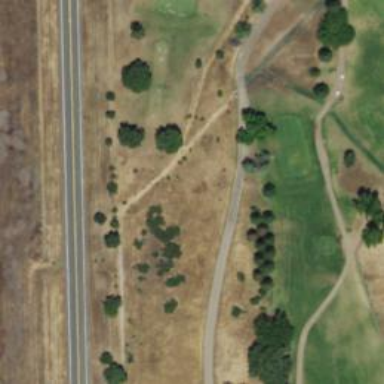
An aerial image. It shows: Area with grass used as rough in golf course.